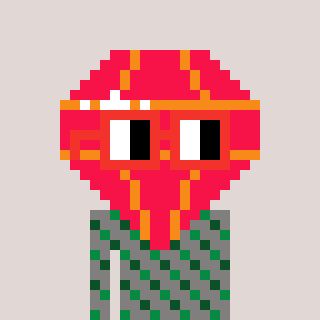
a pixel art character with square red glasses, a red diamond-shaped head and a bluegrey-colored body on a warm background